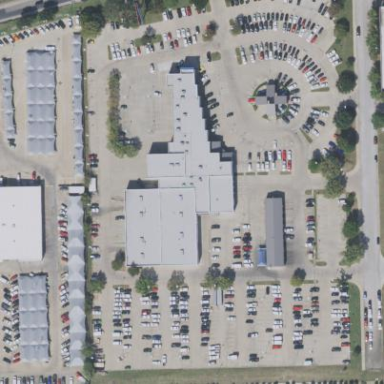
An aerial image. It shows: Commercial building with car shop.